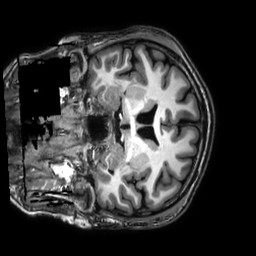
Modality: T1w
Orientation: coronal
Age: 29
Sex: male
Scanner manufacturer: philips
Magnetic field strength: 3 T
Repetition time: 0.008226 s
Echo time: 0.00377 s